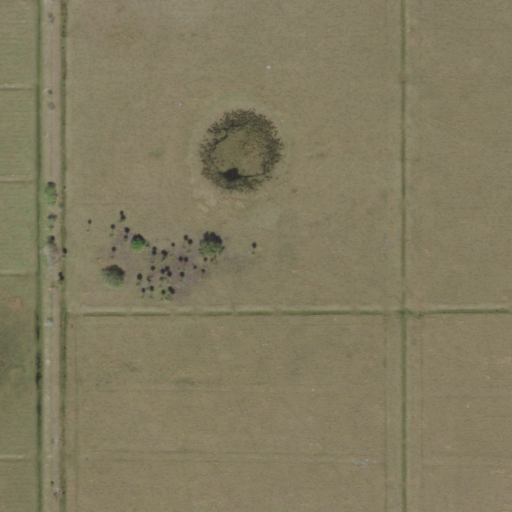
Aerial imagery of mountain in Florida named Maple Mound containing only pasture